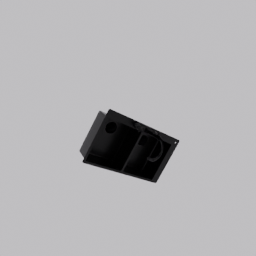
Label: appliances